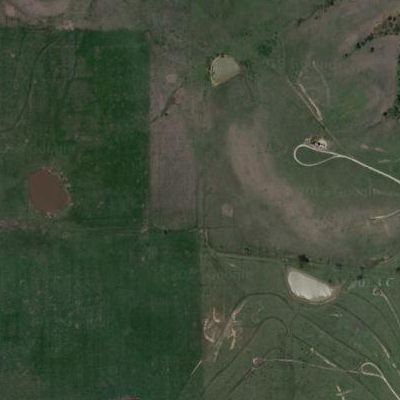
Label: aGrass